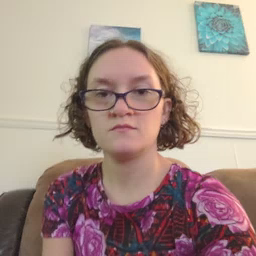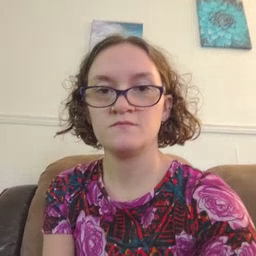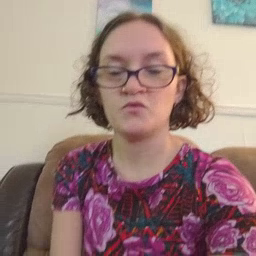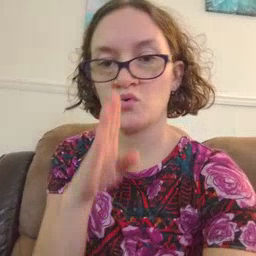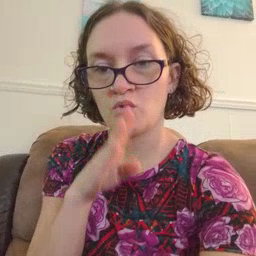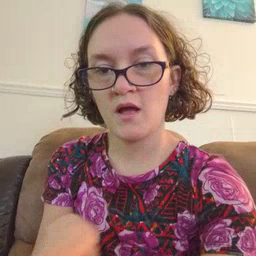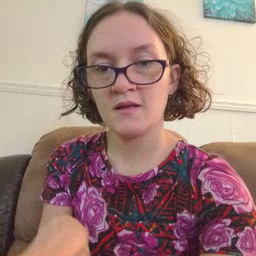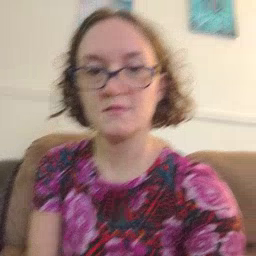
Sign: quiet